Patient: sex F, age 53
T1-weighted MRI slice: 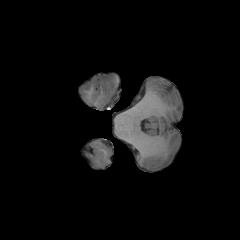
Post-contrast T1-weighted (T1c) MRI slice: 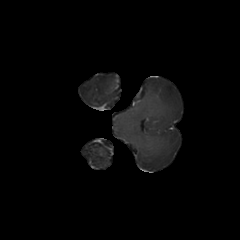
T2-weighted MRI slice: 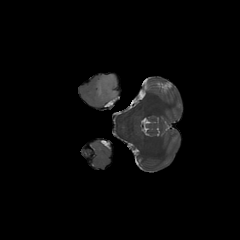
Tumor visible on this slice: yes
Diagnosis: Glioblastoma, IDH-wildtype
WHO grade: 4